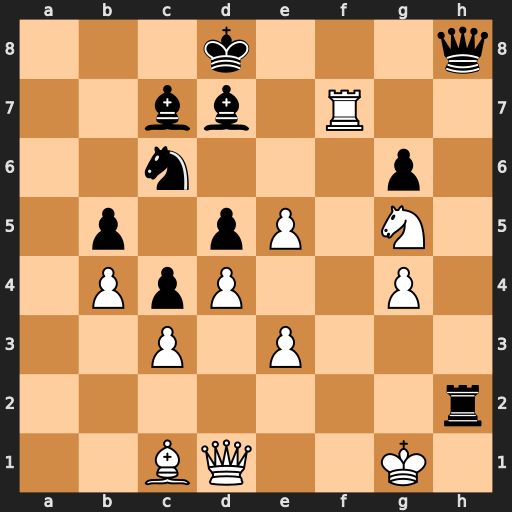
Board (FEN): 3k3q/2bb1R2/2n3p1/1p1pP1N1/1PpP2P1/2P1P3/7r/2BQ2K1
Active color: w
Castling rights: -
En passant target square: -
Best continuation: Qf3 Rh1+ Qxh1 Qxh1+ Kxh1